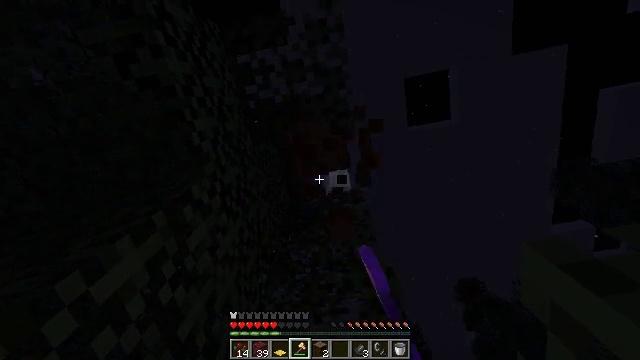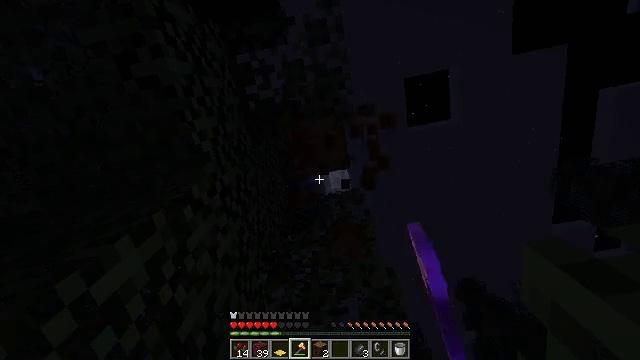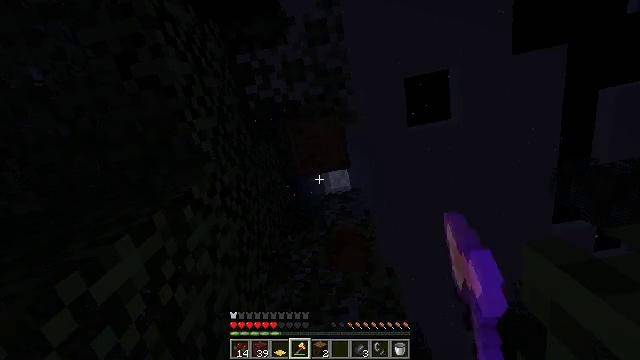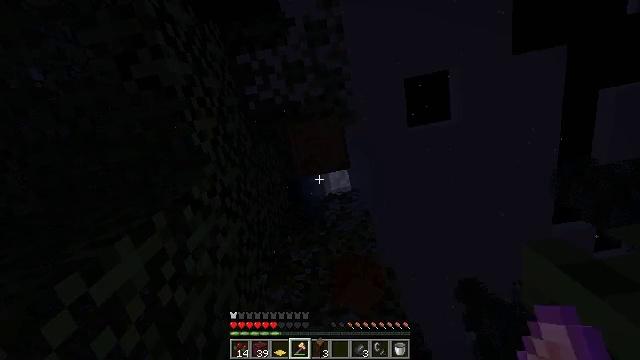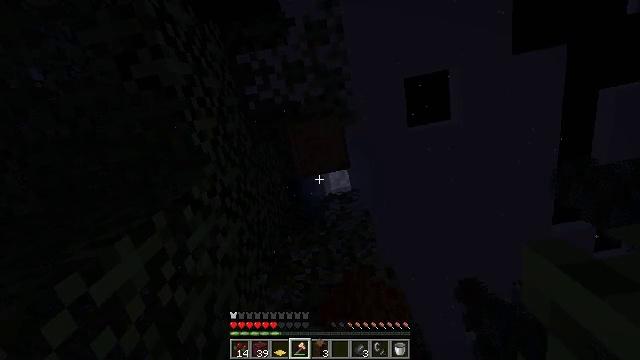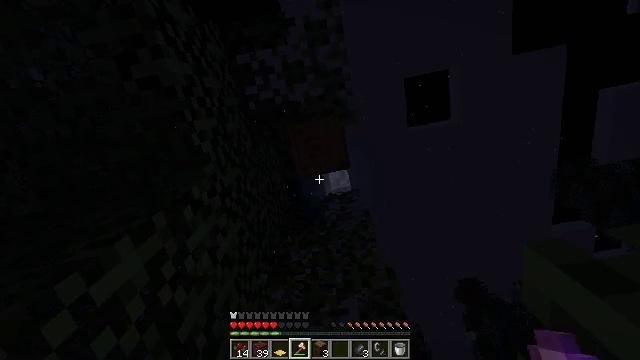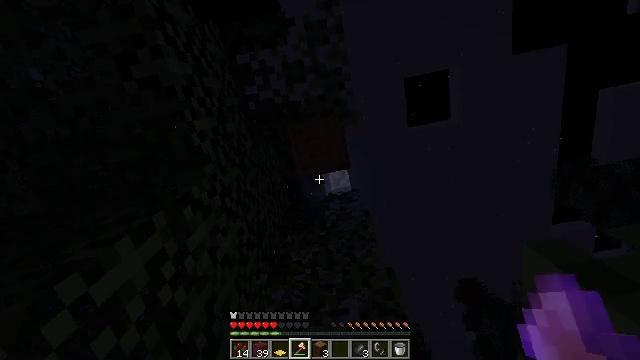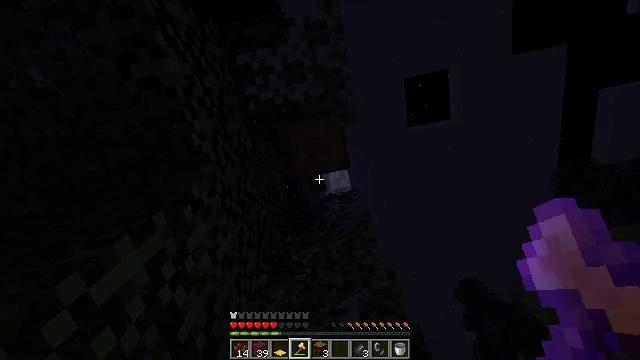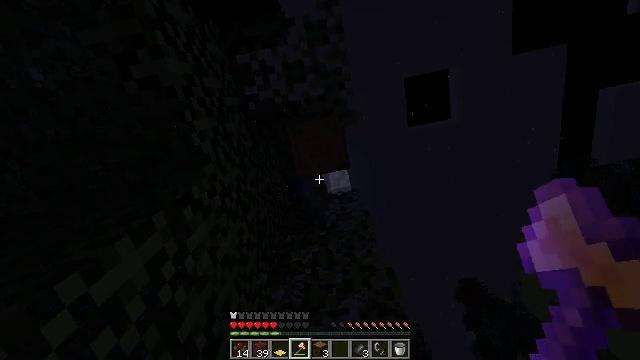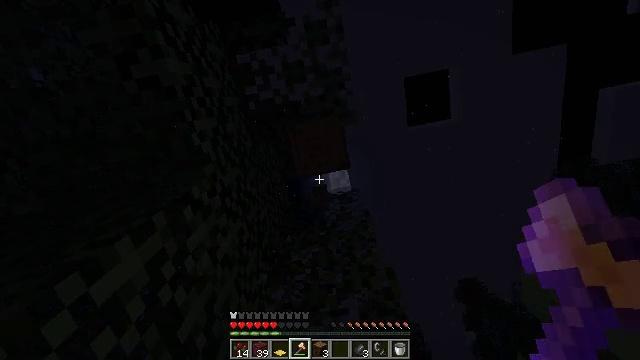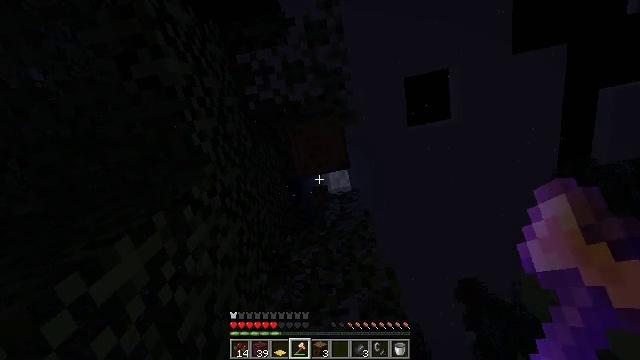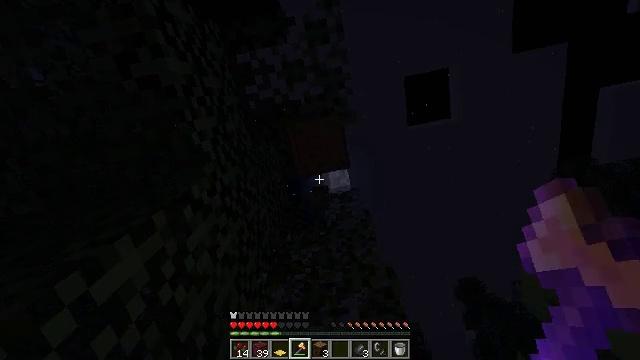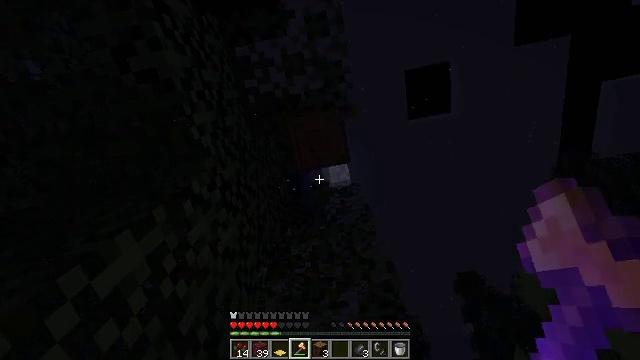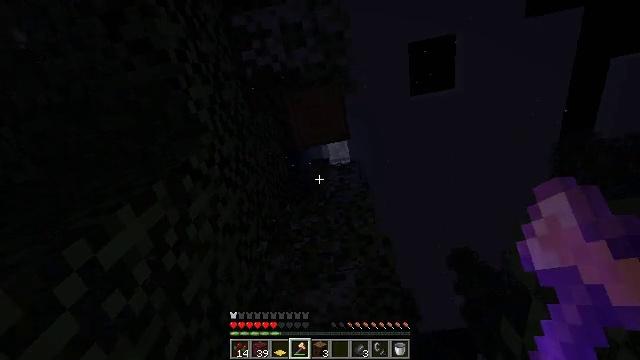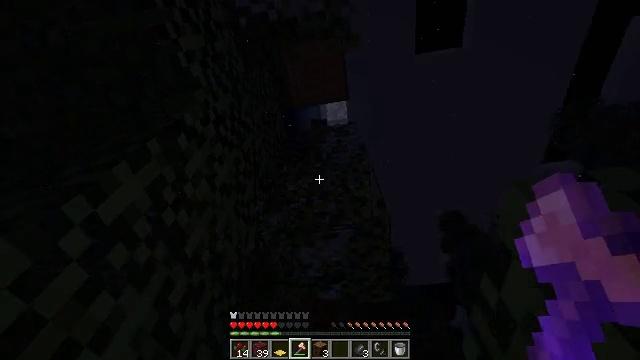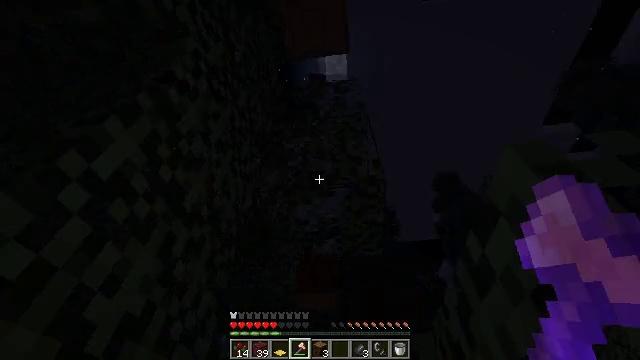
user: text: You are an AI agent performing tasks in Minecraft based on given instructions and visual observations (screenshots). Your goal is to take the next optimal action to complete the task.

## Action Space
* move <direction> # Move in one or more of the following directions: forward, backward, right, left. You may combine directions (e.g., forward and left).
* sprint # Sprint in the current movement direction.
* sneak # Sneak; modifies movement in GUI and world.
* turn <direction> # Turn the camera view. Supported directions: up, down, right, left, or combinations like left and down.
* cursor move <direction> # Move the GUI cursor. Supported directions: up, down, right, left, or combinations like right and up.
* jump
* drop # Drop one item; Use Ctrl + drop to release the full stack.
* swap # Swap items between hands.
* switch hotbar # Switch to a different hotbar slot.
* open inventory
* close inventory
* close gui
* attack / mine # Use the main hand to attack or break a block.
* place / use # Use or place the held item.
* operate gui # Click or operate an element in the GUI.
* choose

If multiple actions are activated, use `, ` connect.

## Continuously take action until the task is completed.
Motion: motion action
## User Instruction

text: Collect spruce leaves for landscaping.
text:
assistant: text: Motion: no_op
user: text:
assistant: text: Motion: no_op
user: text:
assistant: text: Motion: no_op
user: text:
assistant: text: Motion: no_op
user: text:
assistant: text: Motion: no_op
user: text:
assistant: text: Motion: no_op
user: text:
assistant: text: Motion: no_op
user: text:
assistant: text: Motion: no_op
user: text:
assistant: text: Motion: no_op
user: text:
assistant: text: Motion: no_op
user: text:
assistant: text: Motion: no_op
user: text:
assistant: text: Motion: turn down
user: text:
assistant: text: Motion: turn down
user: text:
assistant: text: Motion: turn right and down
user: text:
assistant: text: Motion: turn right and down
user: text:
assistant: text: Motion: turn right and down
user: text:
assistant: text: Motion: turn right and down
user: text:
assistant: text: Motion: turn right and down
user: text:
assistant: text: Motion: turn down
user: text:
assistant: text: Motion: move forward, turn down, jump
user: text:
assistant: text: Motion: move forward, turn down, jump
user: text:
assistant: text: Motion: move forward, turn down, jump
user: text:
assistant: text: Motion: move forward, turn down, jump
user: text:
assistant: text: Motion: move forward, jump
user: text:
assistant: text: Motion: move forward, turn up, jump
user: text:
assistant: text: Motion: move forward, turn left and up
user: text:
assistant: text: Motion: turn left and up
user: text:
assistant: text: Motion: no_op
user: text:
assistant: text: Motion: turn down
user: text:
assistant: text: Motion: move forward, turn down